Platform: Mobile
Application: Arc Browser
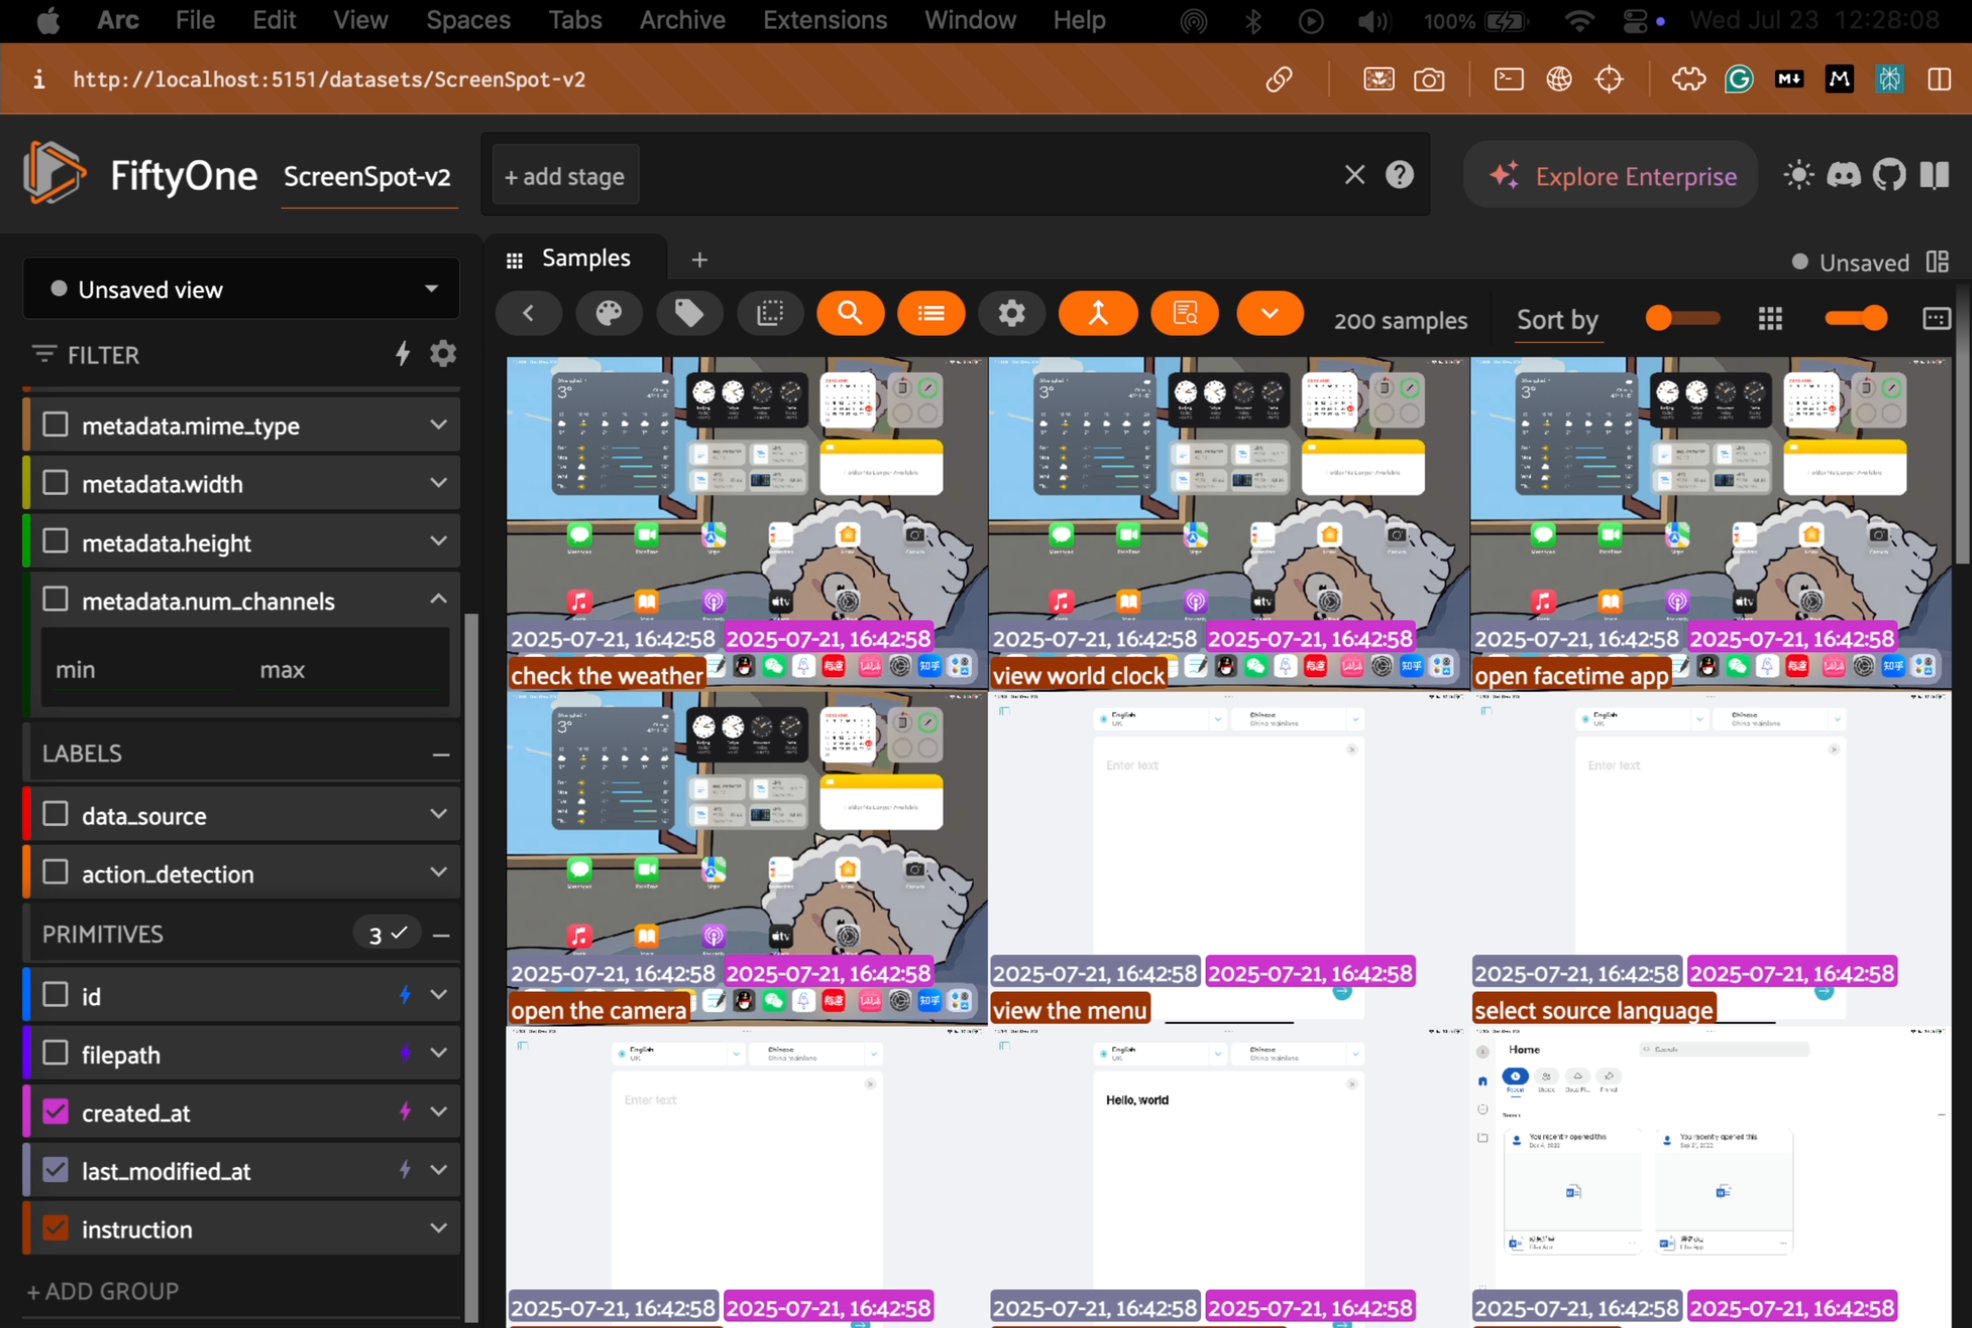
task_description: Clear all primitives fields from being displayed in the samples panel
action_type: click
element_info: Icon

task_description: Show the id field on samples in the samples panel
action_type: click
element_info: Checkbox

task_description: Display the filepath field on samples in the samples panel
action_type: click
element_info: Checkbox

task_description: Clear the created at date from being displayed on the samples in the samples panel
action_type: click
element_info: Checkbox

task_description: Clear the last modified date from being displayed on the samples in the samples panel
action_type: click
element_info: Checkbox

task_description: Hide the value of the instructions field from being shown on the samples in the samples panel
action_type: click
element_info: Checkbox

task_description: Change the color settings
action_type: click
element_info: Icon

task_description: See more items
action_type: click
element_info: Icon

task_description: Change how samples in the samples panel are sorted
action_type: click
element_info: Icon
task_description: What is the value of the instruction field for this sample
action_type: hover
element_info: Icon

task_description: What is the value of the instruction field in this sample
action_type: hover
element_info: Icon